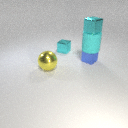
small blue metal cube to the right of small cyan metal cube